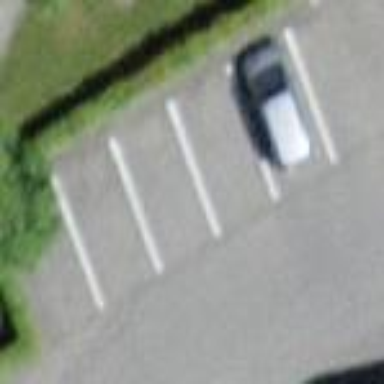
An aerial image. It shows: Parking area with surface.